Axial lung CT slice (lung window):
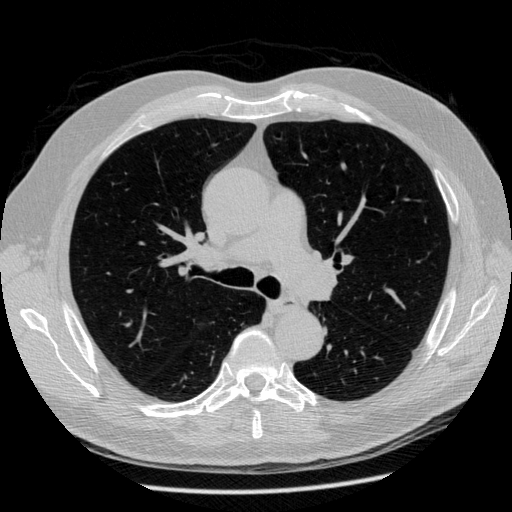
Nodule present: no